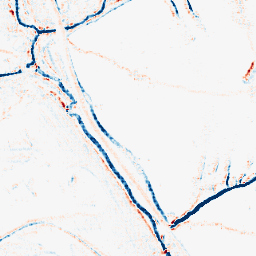
Category: morphological
Decomposition family: morphological_ellipse
Decomposition parameters: operation: average
width: 5
height: 5
Upsampling method: sinc_hamming
Upsampling parameters: scale: 4
kernel_size: 4
Upsampling scale: 4